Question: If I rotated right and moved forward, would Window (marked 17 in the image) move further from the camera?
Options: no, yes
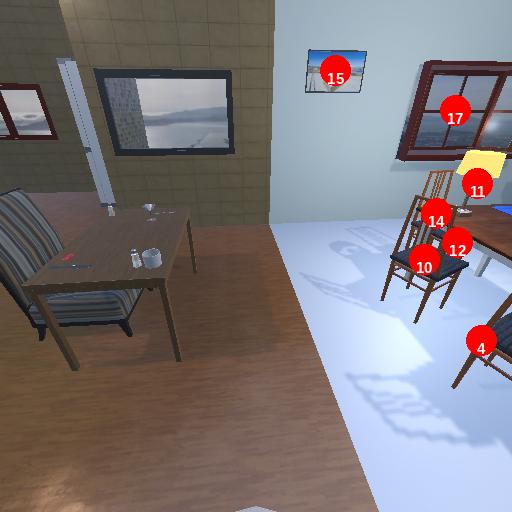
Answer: no